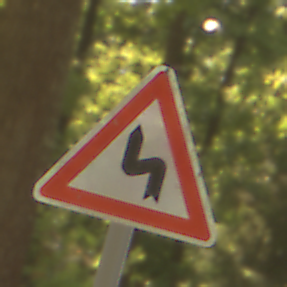
Verkehrszeichen: DoppelkurveZunaechstLinks
Umgebung: Outdoor, Nature
Tageszeit: Midday
Wetter: PartlyCloudy
Licht: Natural
Jahreszeit: NotSpecified
Kontrast: LowContrast